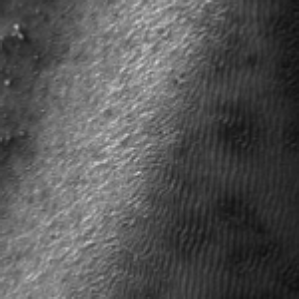
Label: frost